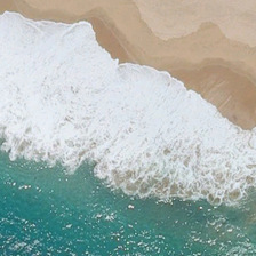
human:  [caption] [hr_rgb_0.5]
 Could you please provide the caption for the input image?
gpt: The pale yellow sand and the waves of the sea form a beautiful picture.

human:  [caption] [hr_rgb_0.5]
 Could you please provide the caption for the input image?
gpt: Waves rolled in over a wide area.

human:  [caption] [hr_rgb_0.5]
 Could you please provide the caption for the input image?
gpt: The yellow sand and the waves of the sea make up a beautiful picture.

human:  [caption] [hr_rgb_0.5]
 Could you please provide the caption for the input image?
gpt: The light yellow sand and the waves of the sea form a beautiful picture.

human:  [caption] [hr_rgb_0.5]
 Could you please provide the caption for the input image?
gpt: The waves rolled over a wide area.